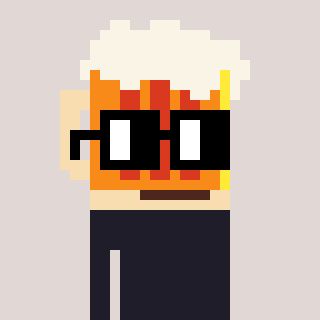
a pixel art character with square black glasses, a beer-shaped head and a foggrey-colored body on a warm background